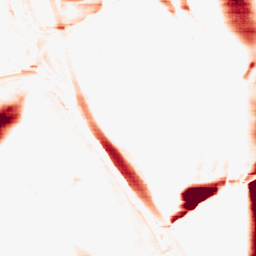
Category: morphological
Decomposition family: morphological_rect
Decomposition parameters: operation: opening
width: 50
height: 3
Upsampling method: sinc_blackman
Upsampling parameters: scale: 8
kernel_size: 16
Upsampling scale: 8